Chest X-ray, PA view. Patient: 55 years old, sex M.
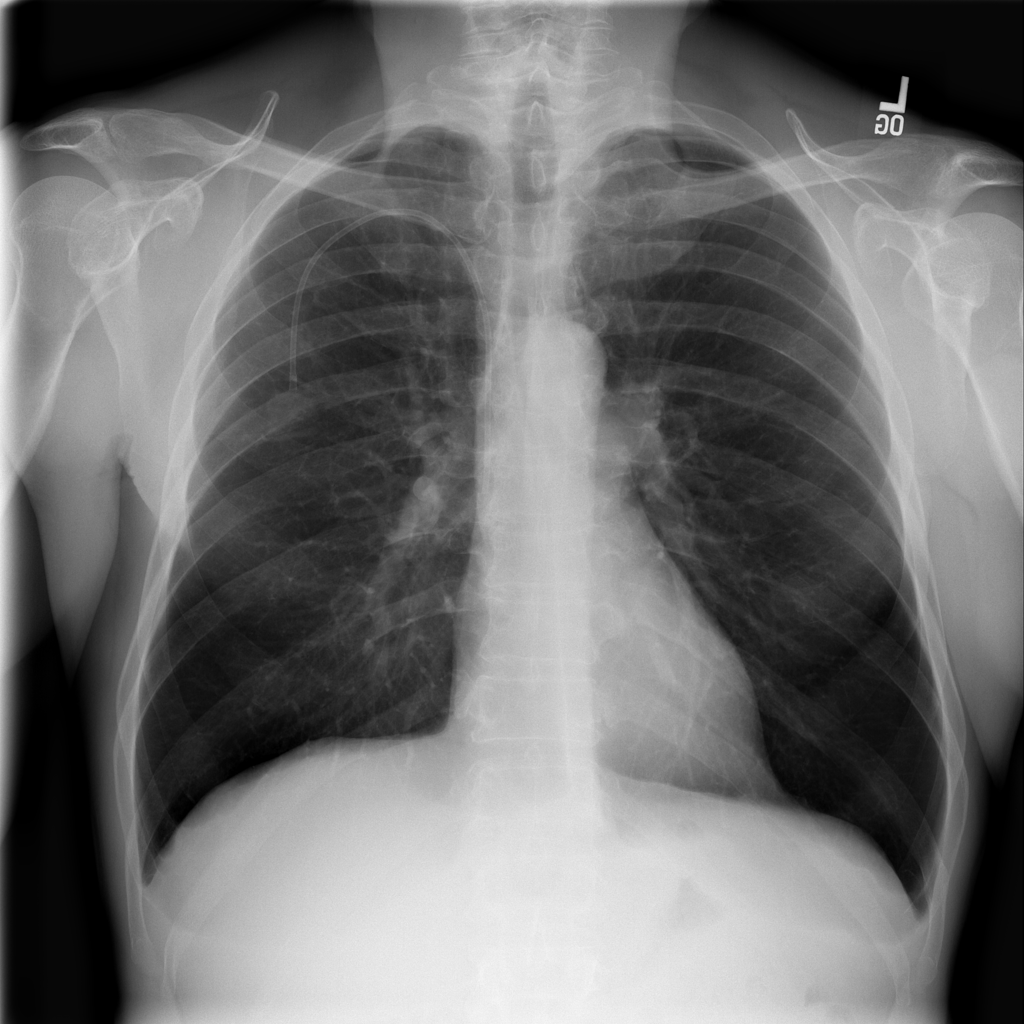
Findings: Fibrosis